Aerial crown-view tile of a tropical tree (Barro Colorado Island, Panama), acquired 20250616:
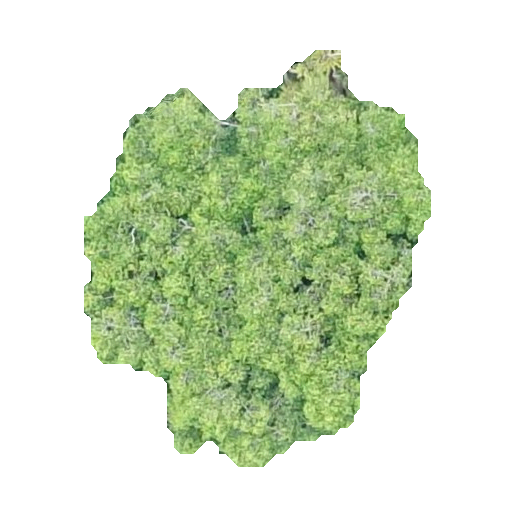
Species: Guatteria lucens
GBIF accepted scientific name: Guatteria lucens
Crown area: 143.282 m²